Interaction volume radius: 5 \u00c5
Interaction volume height: 25 \u00c5
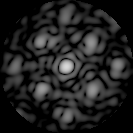
Disorder parameter: 0.4362